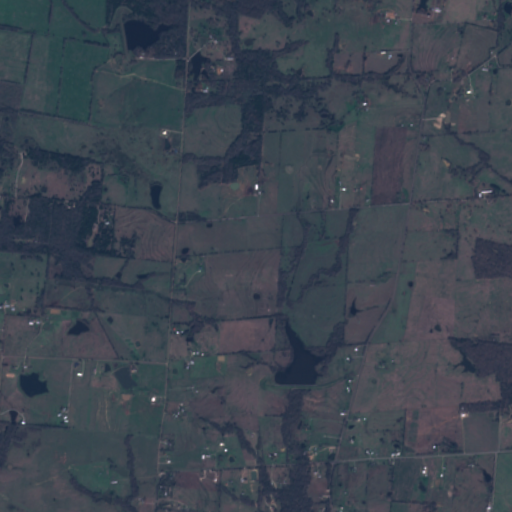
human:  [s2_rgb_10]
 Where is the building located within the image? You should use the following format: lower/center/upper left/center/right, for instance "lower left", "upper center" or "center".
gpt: The building is located in the lower left of the image.
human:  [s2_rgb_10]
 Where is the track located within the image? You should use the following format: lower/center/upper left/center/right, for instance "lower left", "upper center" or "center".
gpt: There is no track in the image.